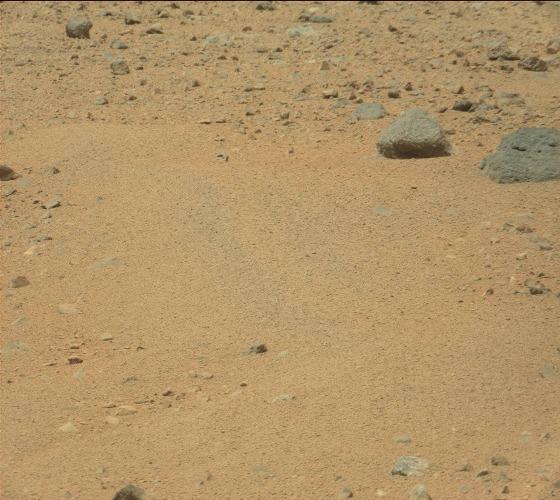
Terrain classes present: Gravel / Sand / Soil, Rock, Shadow